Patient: sex M, age 35
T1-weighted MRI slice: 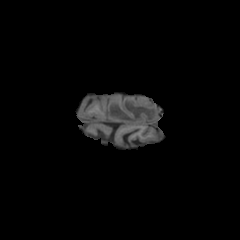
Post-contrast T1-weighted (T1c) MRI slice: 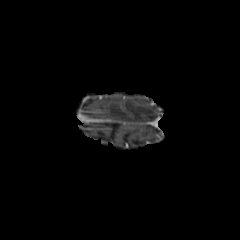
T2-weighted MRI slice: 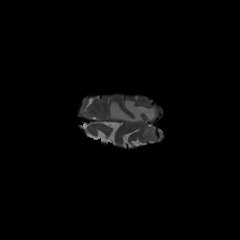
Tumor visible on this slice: yes
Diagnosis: Glioblastoma, IDH-wildtype
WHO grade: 4